Interaction volume radius: 5 \u00c5
Interaction volume height: 20 \u00c5
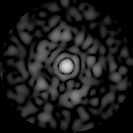
Disorder parameter: 0.8671